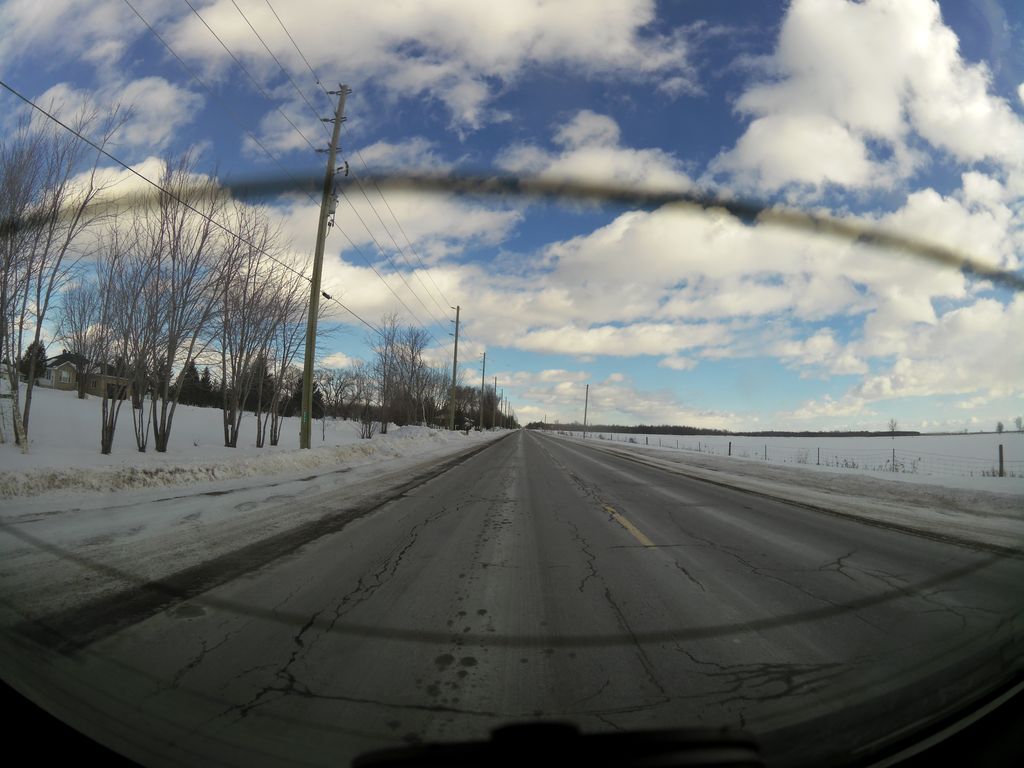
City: ottawa-gatineau